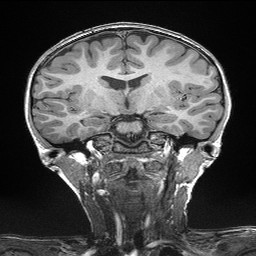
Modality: T1w
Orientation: sagittal
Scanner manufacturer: siemens
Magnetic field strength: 3 T
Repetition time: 2.3 s
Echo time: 0.00298 s